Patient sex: M
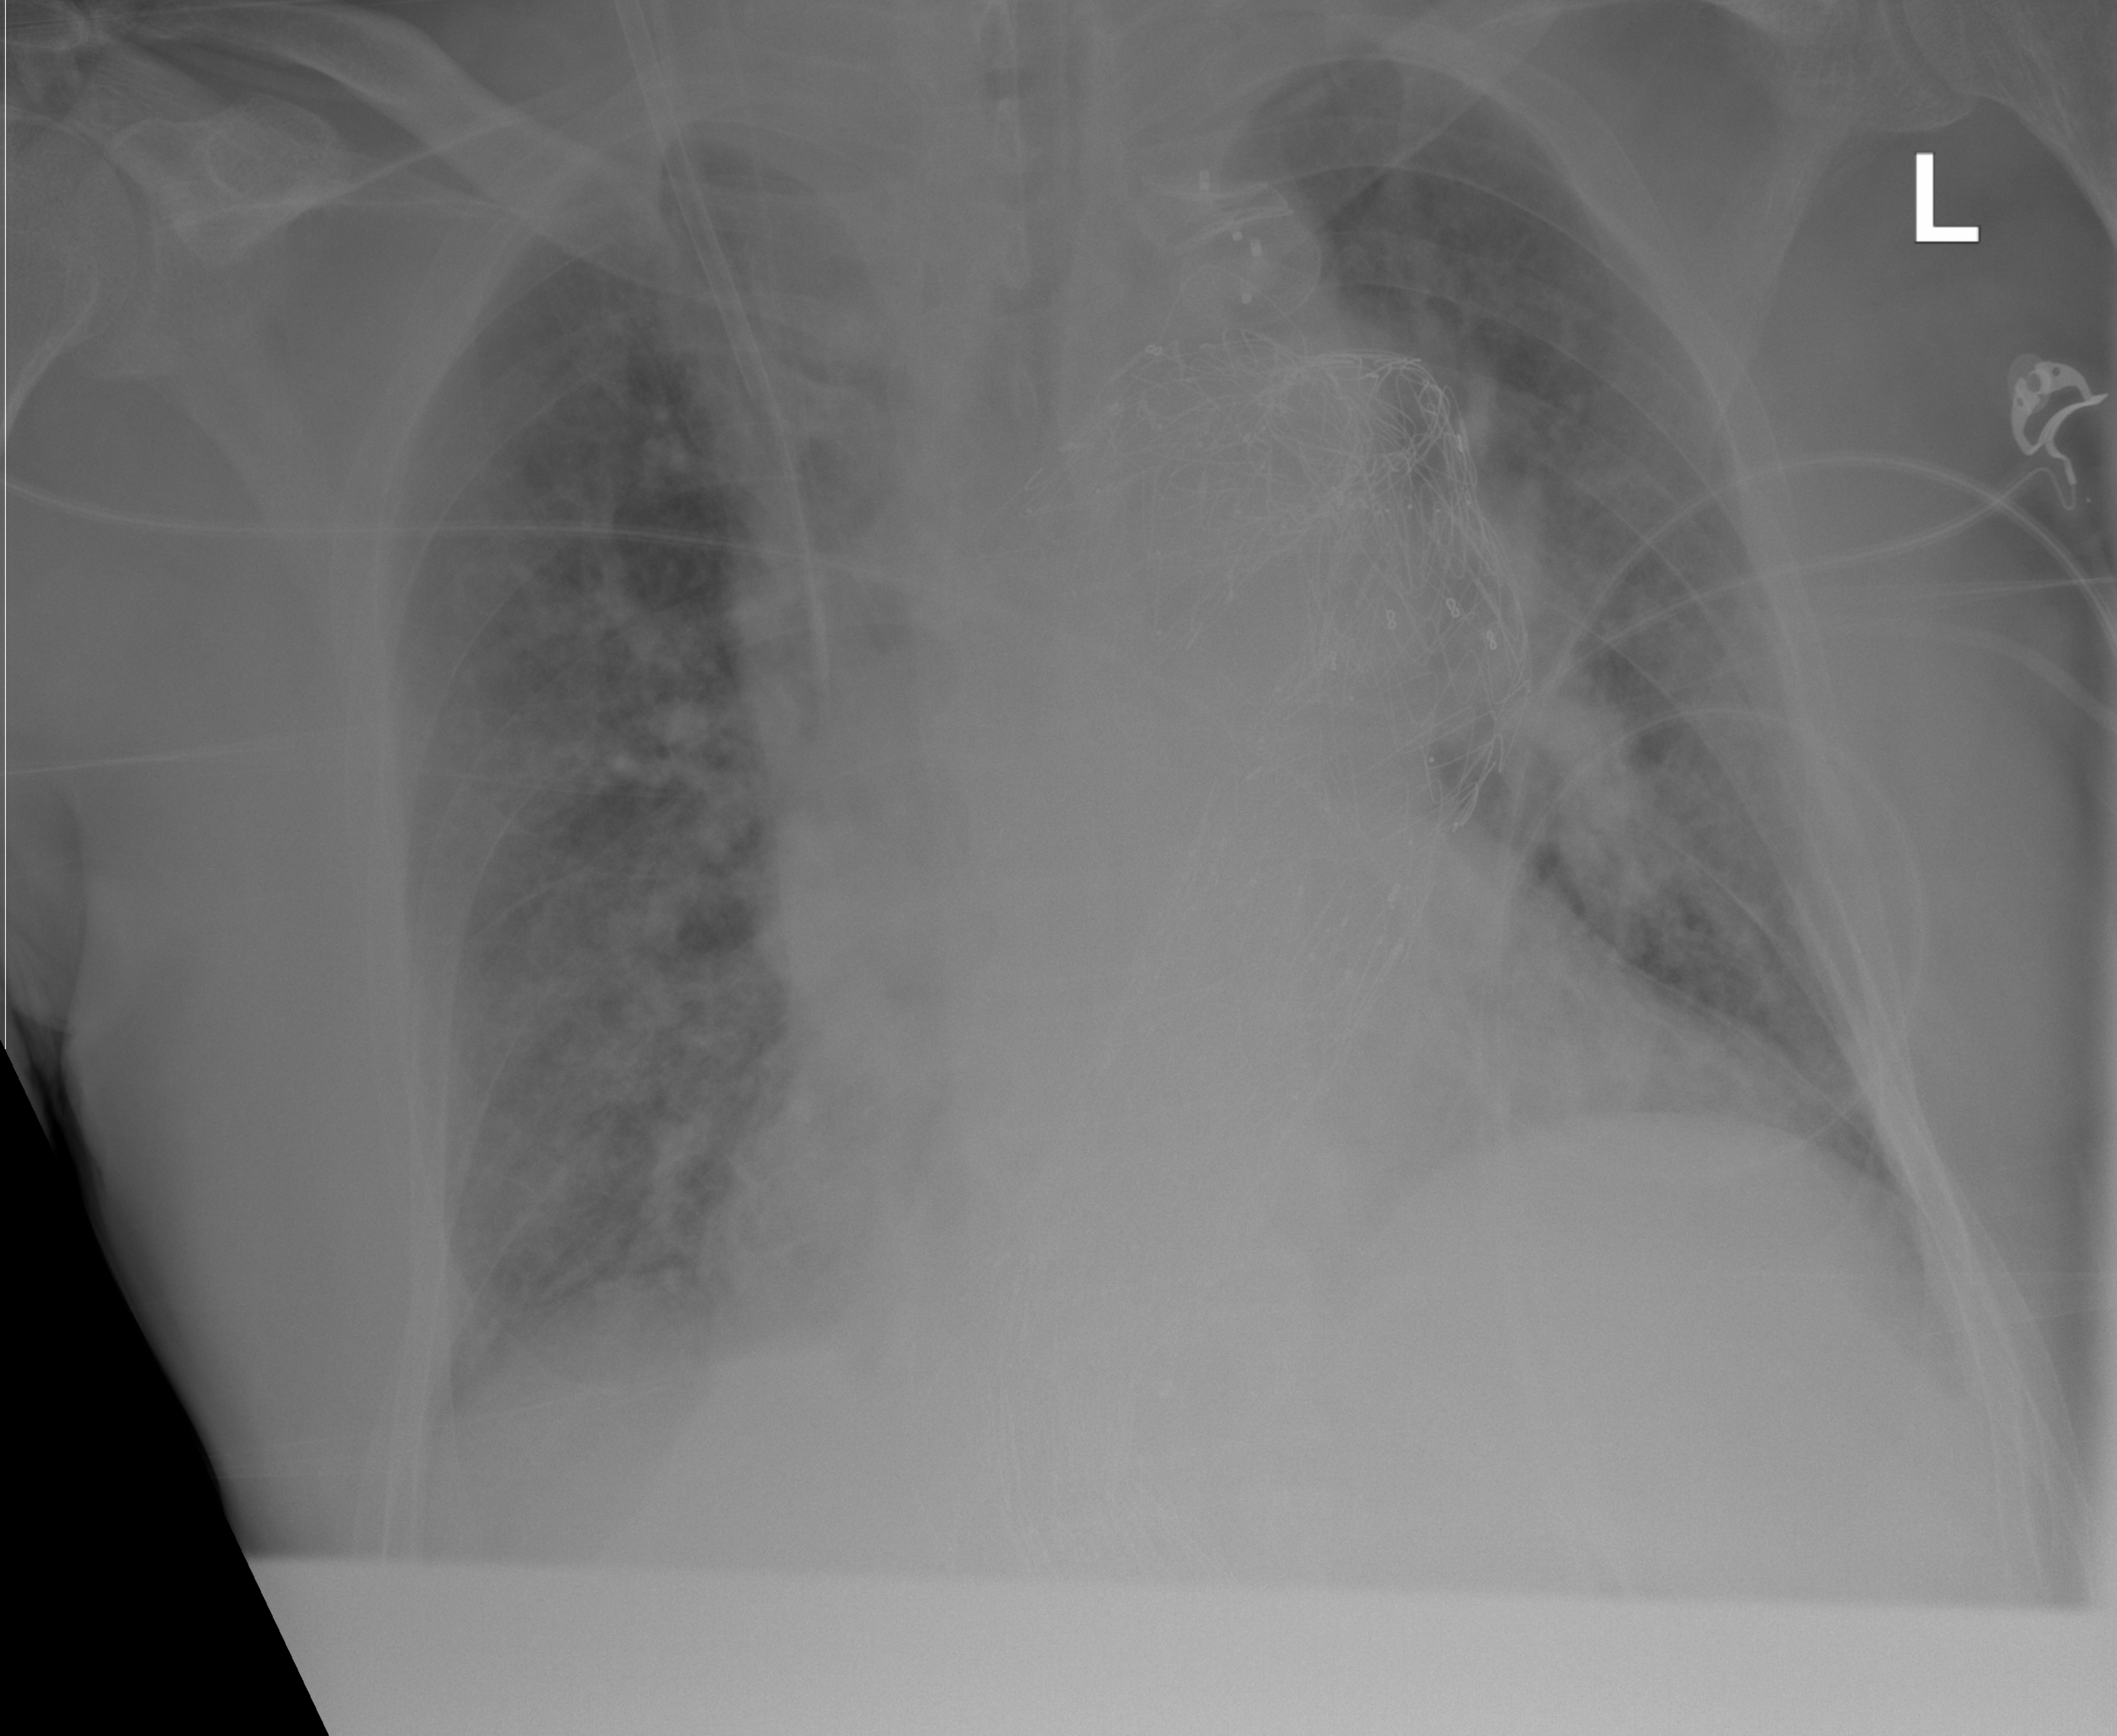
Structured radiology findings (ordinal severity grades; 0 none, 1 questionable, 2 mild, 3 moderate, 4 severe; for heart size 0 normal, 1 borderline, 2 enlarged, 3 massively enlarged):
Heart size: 2
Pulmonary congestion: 2
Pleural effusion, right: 0
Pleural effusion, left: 0
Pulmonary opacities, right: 2
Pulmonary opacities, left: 2
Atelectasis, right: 2
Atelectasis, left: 2